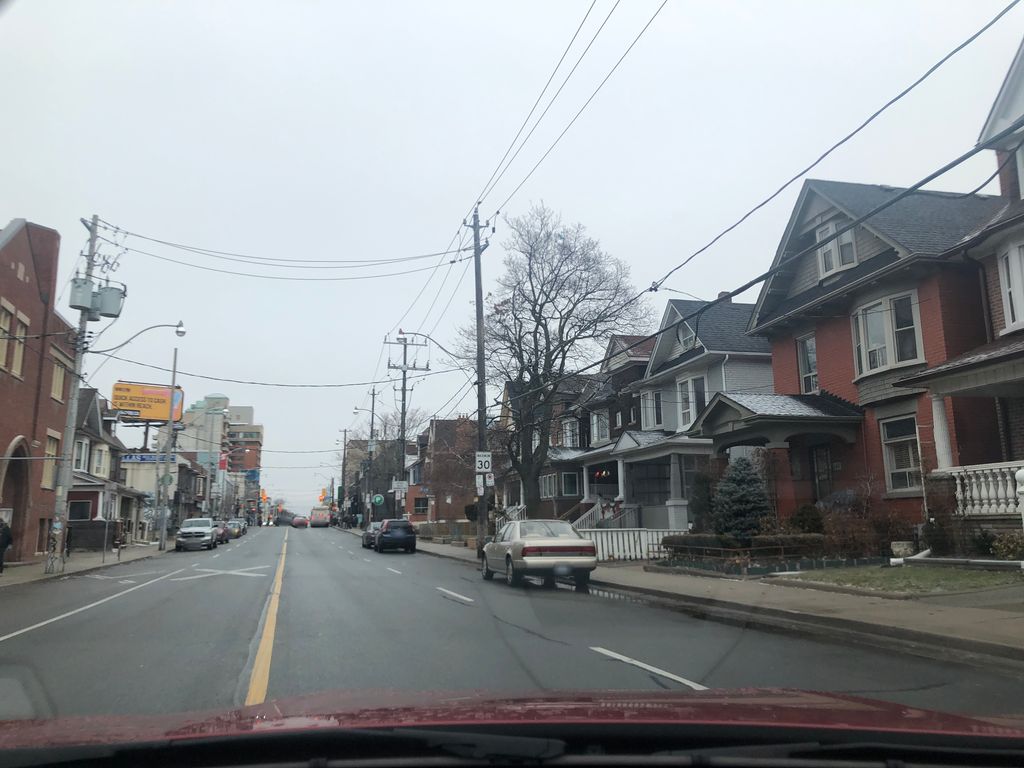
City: toronto